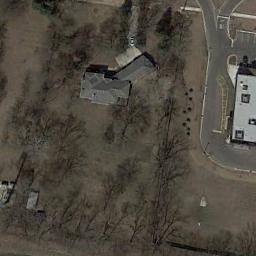
Label: residential